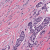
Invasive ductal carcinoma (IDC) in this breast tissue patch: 1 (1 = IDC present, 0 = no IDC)